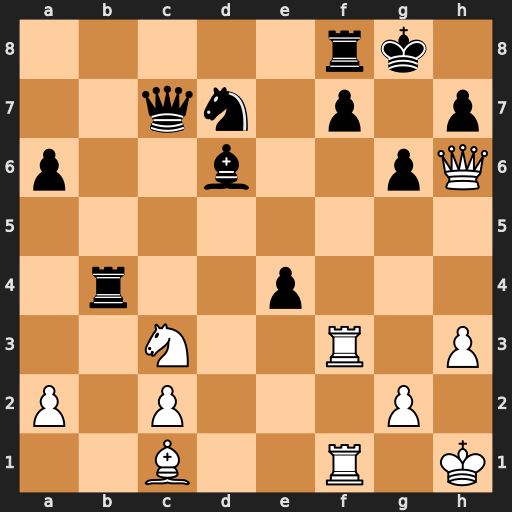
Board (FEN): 5rk1/2qn1p1p/p2b2pQ/8/1r2p3/2N2R1P/P1P3P1/2B2R1K
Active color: w
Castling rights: -
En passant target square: -
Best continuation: Rxf7 Rxf7 Rxf7 Kxf7 Qxh7+ Ke8 Nd5